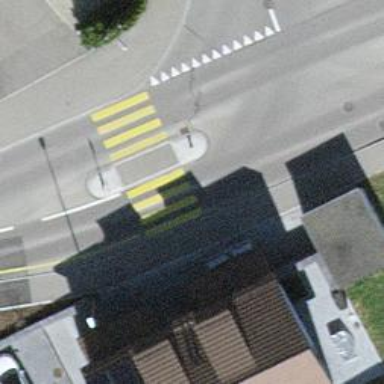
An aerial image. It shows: Zebra crossing with road island.